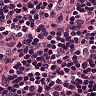
Metastatic tissue present: no